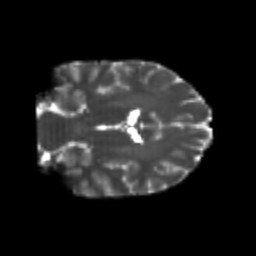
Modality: T2w
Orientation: coronal
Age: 24
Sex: female
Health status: healthy
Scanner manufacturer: philips
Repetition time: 7.389 s
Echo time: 0.08599 s